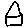
Label: house